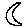
Label: moon